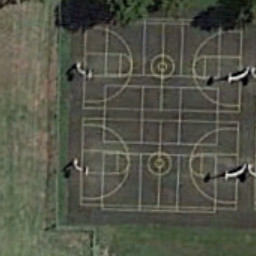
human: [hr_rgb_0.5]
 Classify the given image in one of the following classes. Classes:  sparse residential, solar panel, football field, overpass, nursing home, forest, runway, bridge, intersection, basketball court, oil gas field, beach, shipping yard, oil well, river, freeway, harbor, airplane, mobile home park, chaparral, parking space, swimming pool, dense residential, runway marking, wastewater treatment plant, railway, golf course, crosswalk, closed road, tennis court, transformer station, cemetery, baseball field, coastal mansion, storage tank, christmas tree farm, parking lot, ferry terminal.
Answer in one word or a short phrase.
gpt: basketball court